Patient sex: F
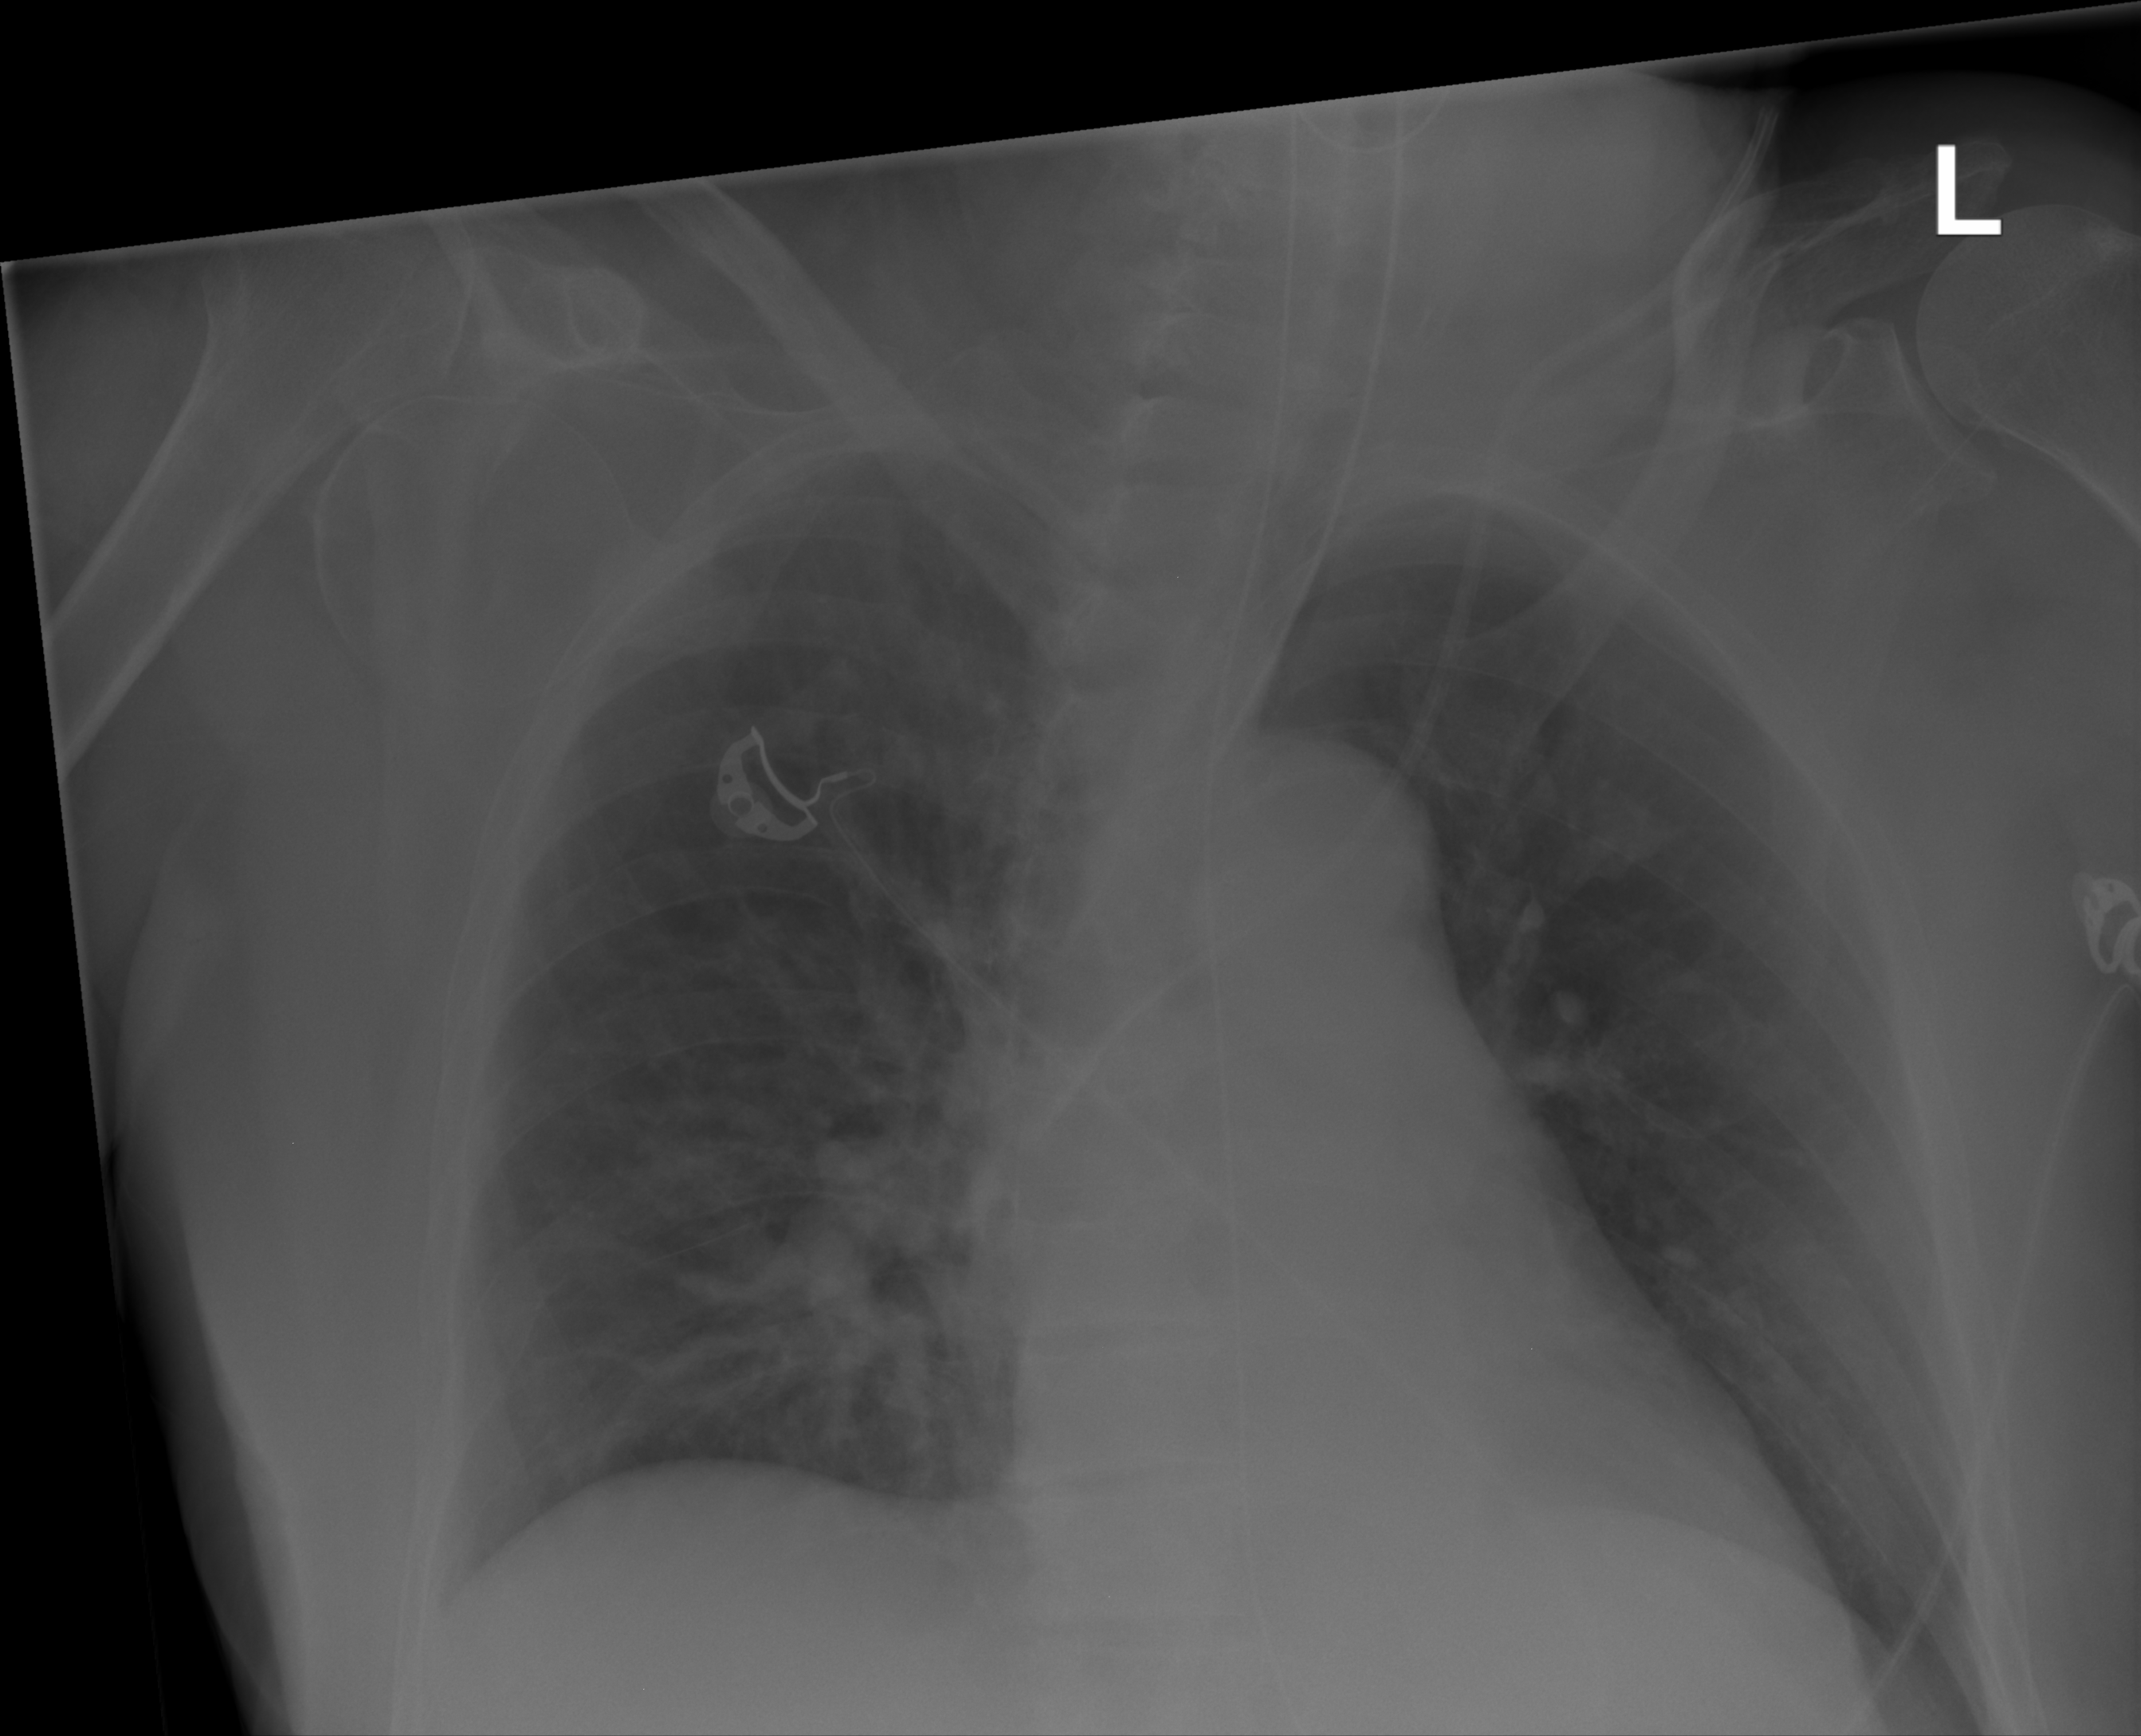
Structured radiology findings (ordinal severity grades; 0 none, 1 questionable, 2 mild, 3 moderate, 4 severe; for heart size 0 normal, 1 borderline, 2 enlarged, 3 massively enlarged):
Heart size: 0
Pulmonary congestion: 0
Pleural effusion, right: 0
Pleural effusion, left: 0
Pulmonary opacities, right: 1
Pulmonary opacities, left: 0
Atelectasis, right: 0
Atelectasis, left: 0